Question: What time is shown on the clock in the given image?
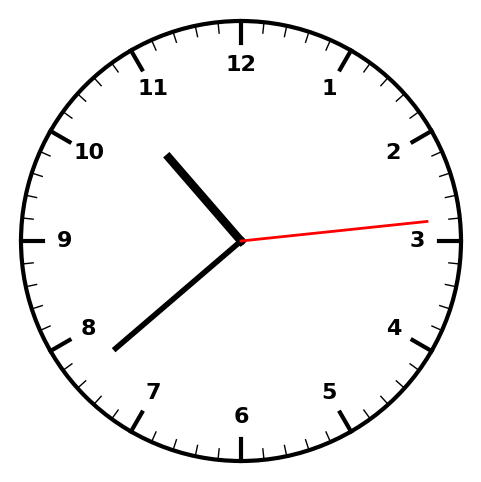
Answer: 10:38:14